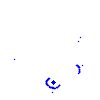
Particle: proton